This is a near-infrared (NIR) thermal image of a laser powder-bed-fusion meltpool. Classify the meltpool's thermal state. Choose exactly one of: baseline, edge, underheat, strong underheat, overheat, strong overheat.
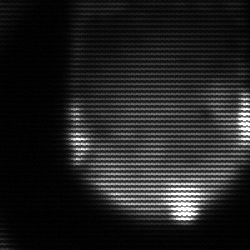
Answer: edge